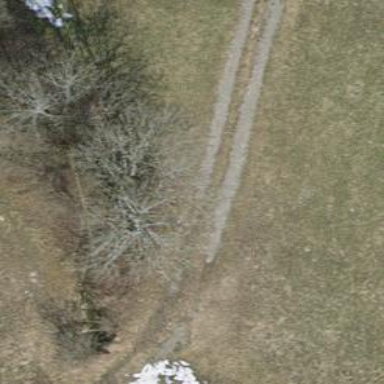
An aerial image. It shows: Track with ground surface of grade 3.